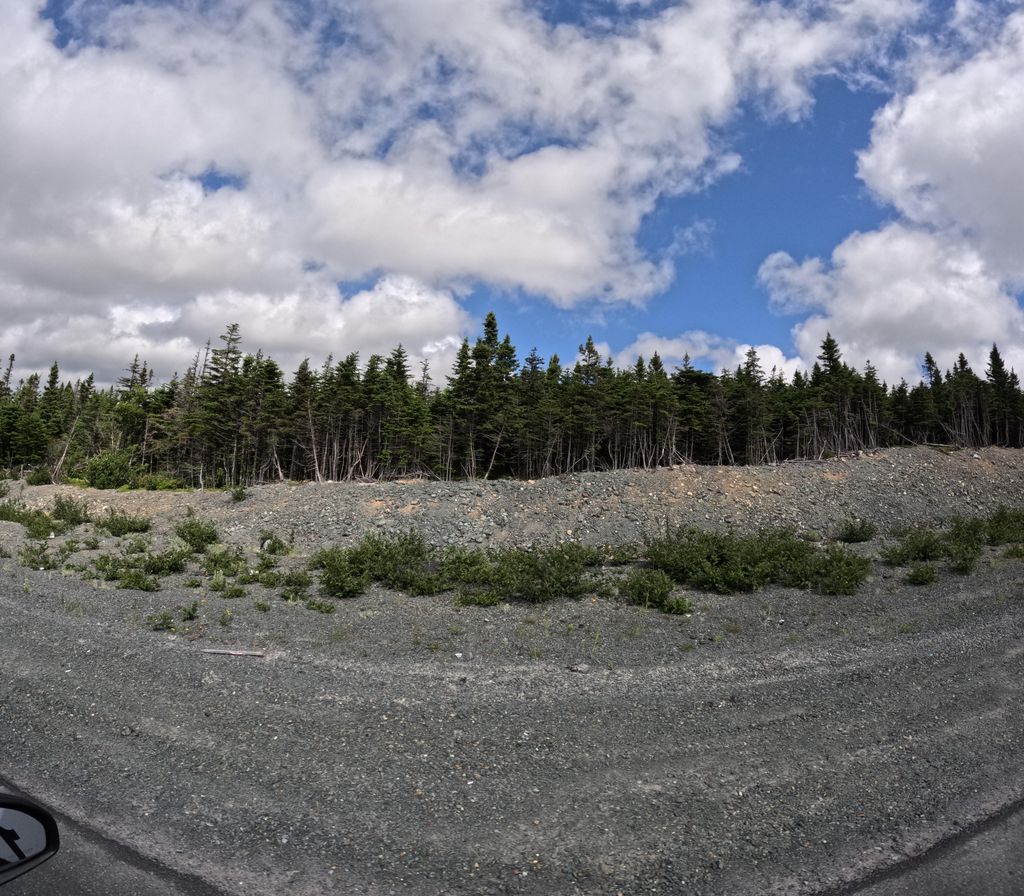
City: st_johns